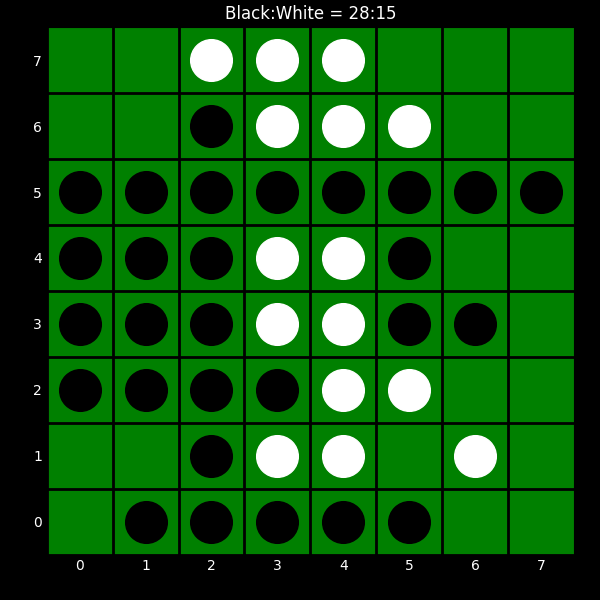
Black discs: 28
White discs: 15